CT reconstruction: vmi40
Segmentation target: lesions
Patient: M, age 64
ISS stage: Stage 2
Metal implant: no
Axial slice:
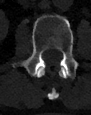
Sagittal slice:
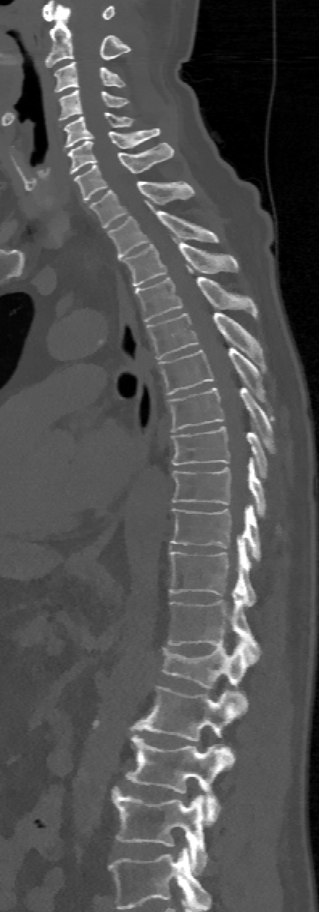